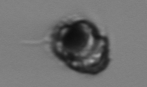
Label: Proterythropsis